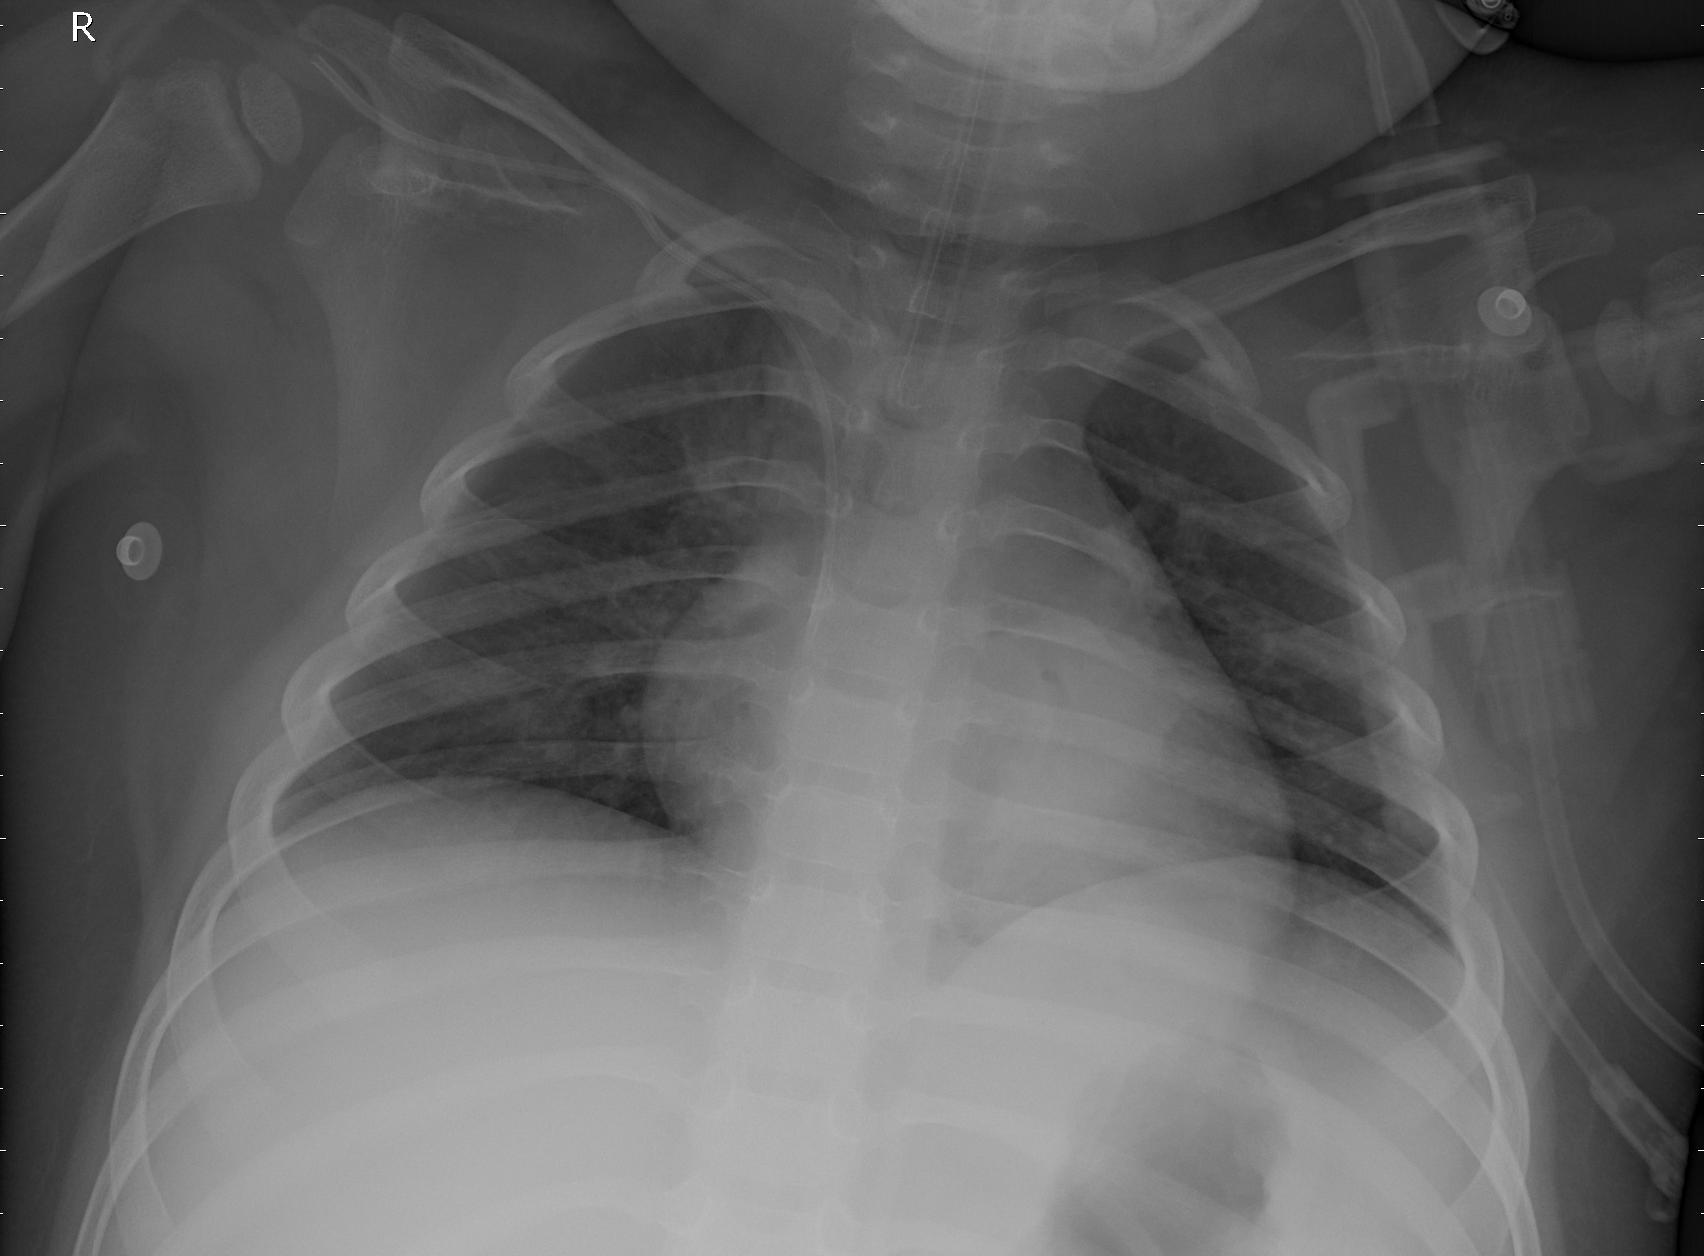
Diagnosis: PNEUMONIA